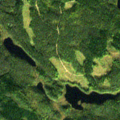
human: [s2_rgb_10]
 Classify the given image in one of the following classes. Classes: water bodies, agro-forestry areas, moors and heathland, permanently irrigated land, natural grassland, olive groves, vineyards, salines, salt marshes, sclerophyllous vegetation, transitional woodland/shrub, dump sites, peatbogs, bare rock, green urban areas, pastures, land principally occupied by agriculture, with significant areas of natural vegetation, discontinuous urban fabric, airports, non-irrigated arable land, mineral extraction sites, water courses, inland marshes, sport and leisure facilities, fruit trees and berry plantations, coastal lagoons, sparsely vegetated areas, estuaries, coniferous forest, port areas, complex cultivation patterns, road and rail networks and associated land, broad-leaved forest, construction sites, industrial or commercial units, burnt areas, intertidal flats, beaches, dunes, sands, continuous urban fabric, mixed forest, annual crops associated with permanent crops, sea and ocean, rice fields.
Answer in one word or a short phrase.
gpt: coniferous forest